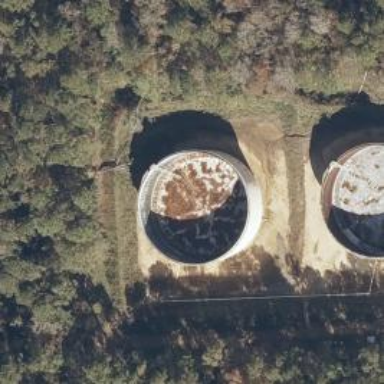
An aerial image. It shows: Storage tank that is man-made.